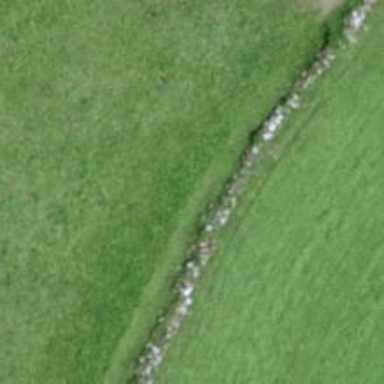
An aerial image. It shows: Wall made of dry stone.